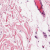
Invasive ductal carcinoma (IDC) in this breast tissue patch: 0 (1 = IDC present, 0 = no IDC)